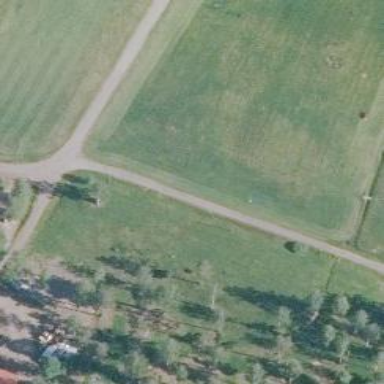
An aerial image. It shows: Disc golf tee.